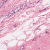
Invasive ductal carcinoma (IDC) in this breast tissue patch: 0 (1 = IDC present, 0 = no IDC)